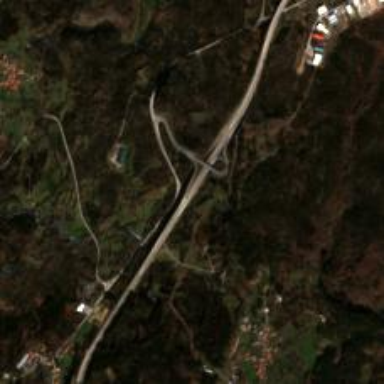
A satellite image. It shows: Motorway junction.